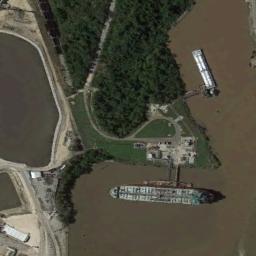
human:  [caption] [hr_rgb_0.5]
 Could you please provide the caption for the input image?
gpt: There are two ship on the shore next to grass and trees .

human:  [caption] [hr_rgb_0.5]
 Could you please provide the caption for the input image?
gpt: There are many trees beside the ships .

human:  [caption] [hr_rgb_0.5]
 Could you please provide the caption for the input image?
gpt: Several ships of different sizes are docked at the dock and a forest is on the bank .

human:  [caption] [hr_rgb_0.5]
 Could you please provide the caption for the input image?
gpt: A green tanker docked by the dock .

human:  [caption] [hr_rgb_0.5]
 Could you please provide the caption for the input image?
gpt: The ship is at the harbor beside a green forest .